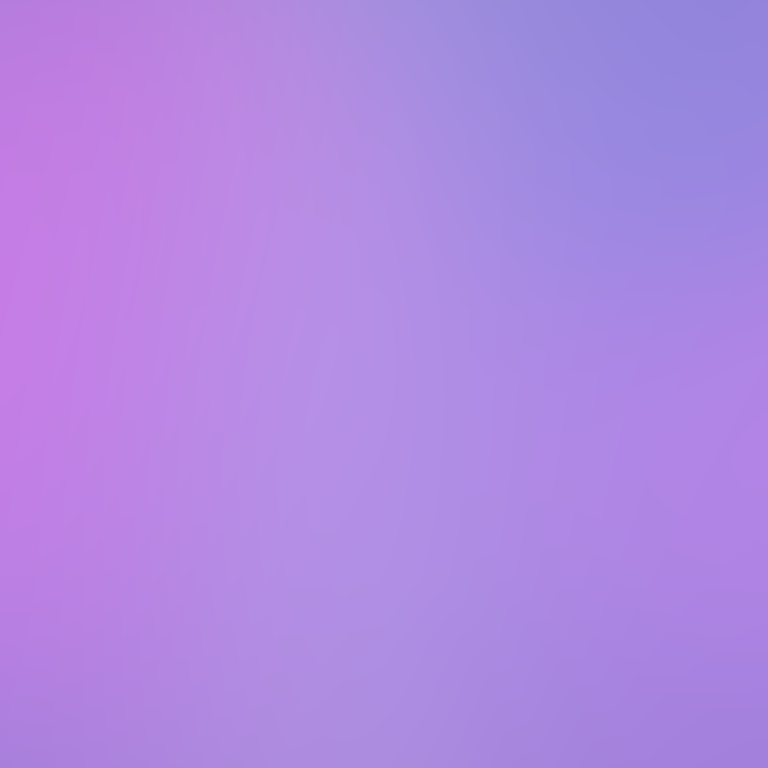
Abstract light effect, smooth gradient from soft lavender to gentle pink, calm atmosphere, diffuse glow, no room, no furniture, no objects.